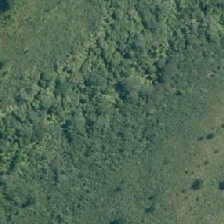
Land cover: broadleaved_indigenous_hardwood